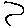
Label: line